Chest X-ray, AP view. Patient: 69 years old, sex F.
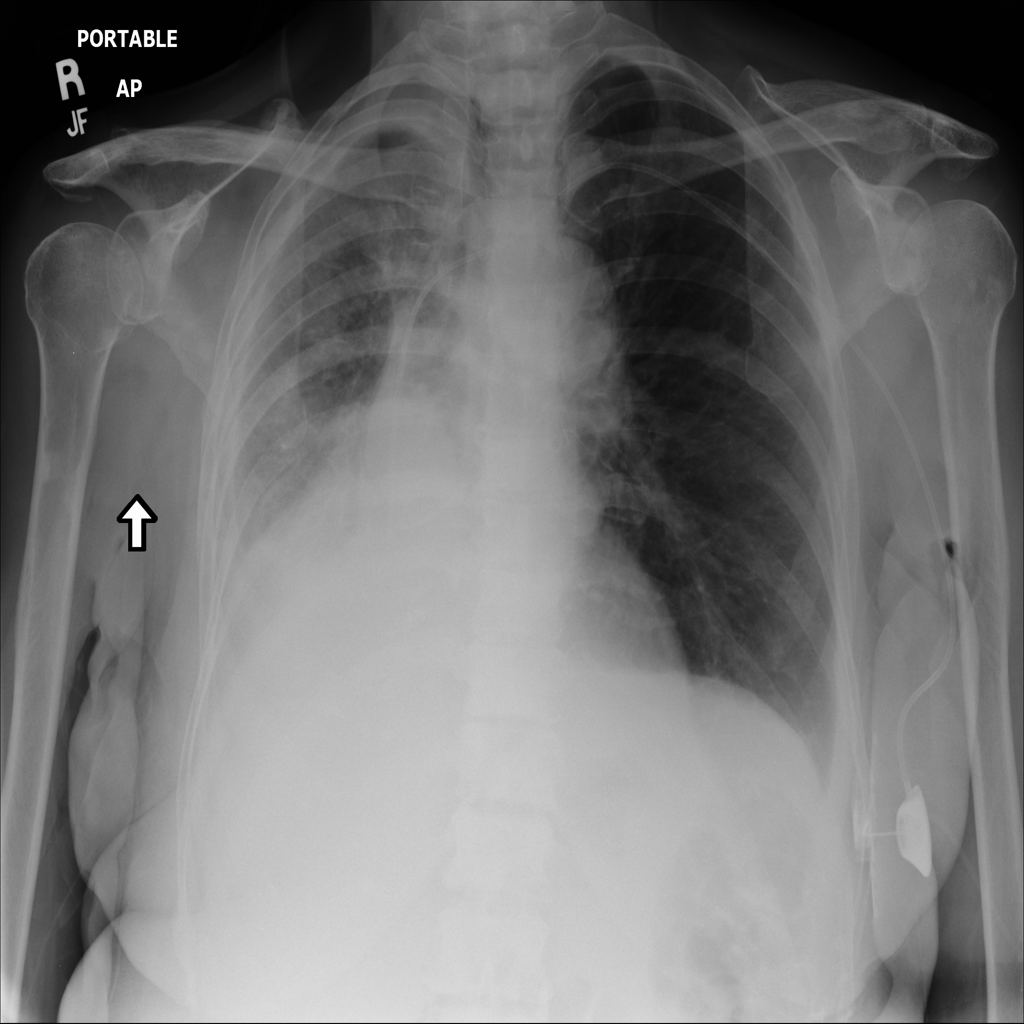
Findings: Atelectasis, Effusion, Infiltration, Mass